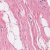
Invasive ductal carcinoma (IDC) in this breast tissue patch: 0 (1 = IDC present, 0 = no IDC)